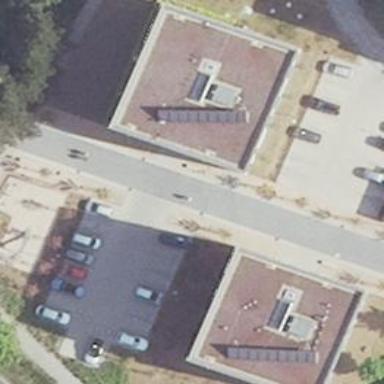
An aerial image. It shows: Parking aisle designated as service road.